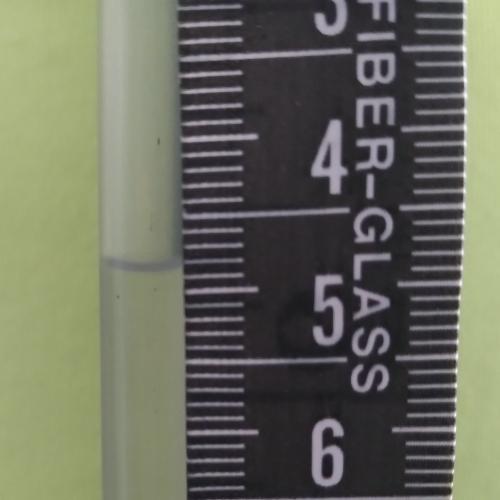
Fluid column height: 4.8 cm